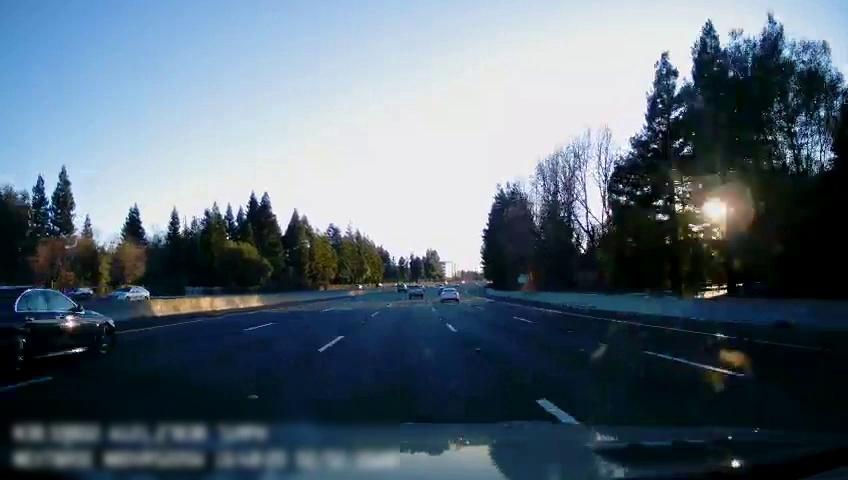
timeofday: Day
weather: Sunny
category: Drivable Space
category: Vehicles | Car
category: Vehicles | Truck
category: Vehicles | Car
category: Vehicles | Car
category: Vehicles | Car
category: Lanes | Alternate Lane
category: Lanes | Alternate Lane
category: Lanes | Current Lane
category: Lanes | Current Lane
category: Lanes | Alternate Lane
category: Lanes | Alternate Lane
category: Traffic | Signs